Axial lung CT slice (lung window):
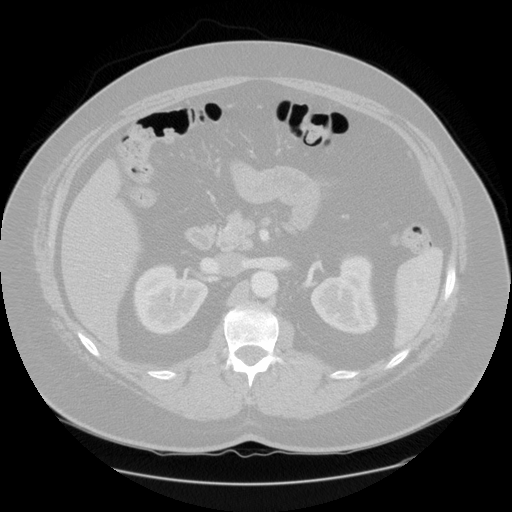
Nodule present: no